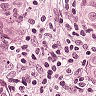
Metastatic tissue present: yes